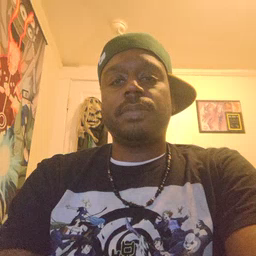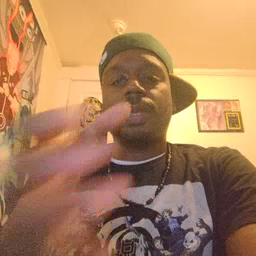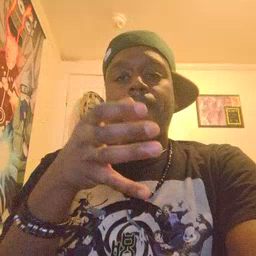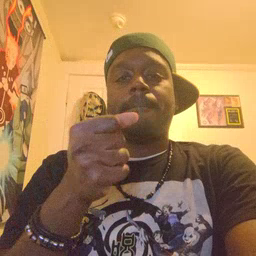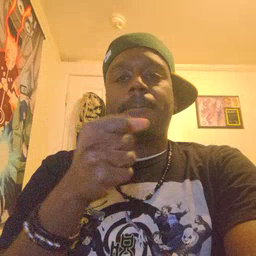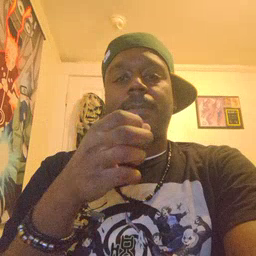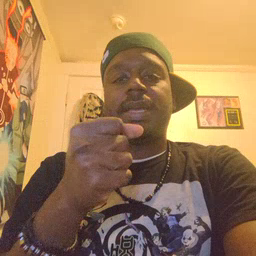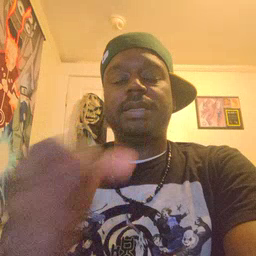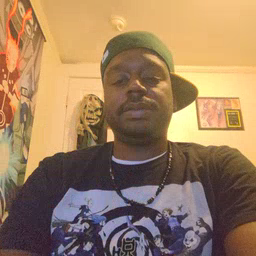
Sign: milk